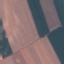
Land use / land cover class: AnnualCrop